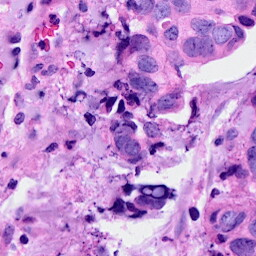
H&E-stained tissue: Breast